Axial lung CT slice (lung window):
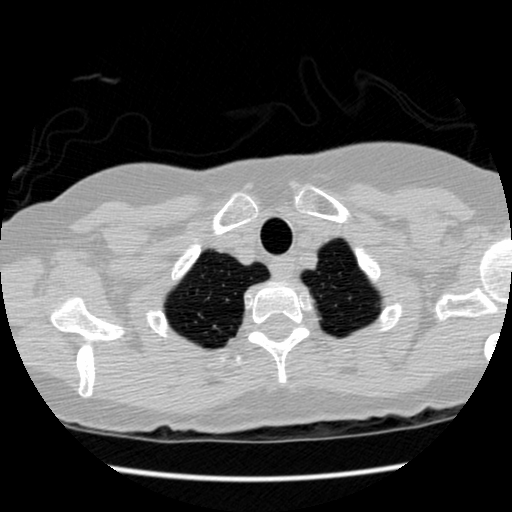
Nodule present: no